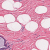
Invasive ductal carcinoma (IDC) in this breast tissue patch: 0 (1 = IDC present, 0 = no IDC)